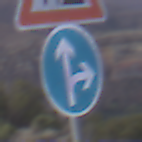
Verkehrszeichen: VorgeschriebeneFahrtrichtungGeradeausOderRechts
Zusatzzeichen oben: Arbeitsstelle
Umgebung: Outdoor, Nature
Tageszeit: Dusk
Wetter: Clear
Licht: Natural
Jahreszeit: NotSpecified
Kontrast: LowContrast